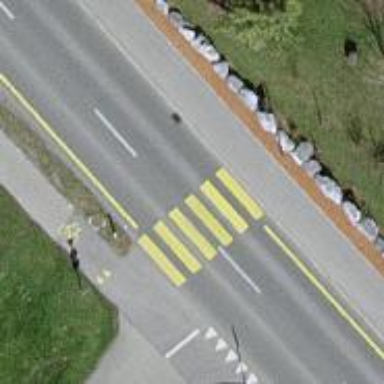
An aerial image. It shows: Marked zebra crossing on the road.